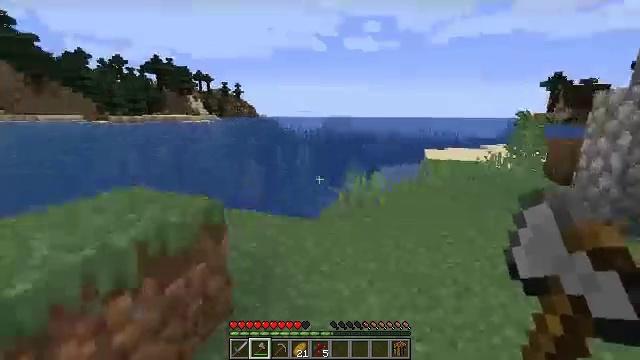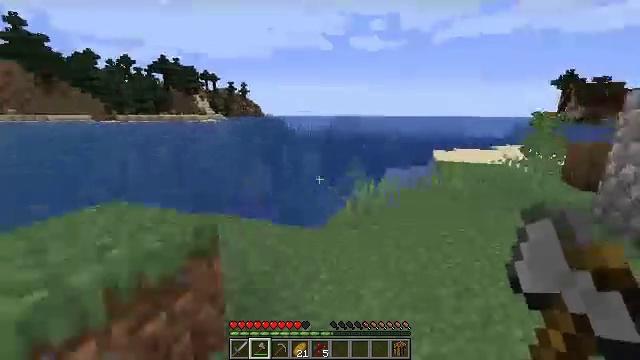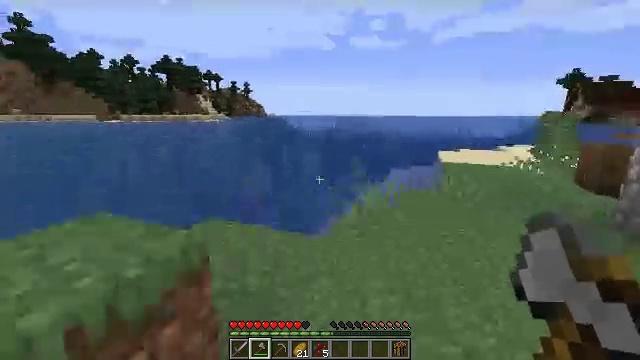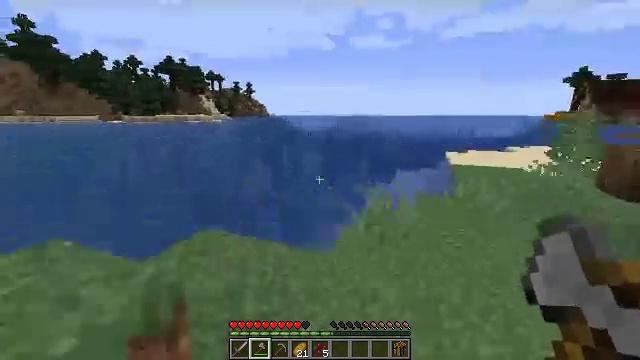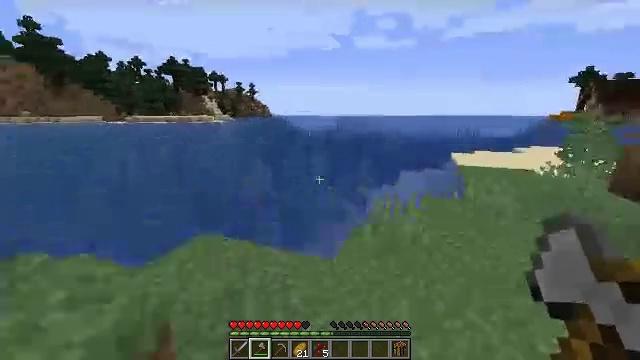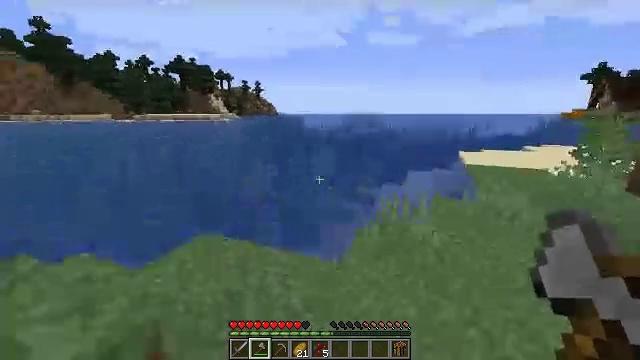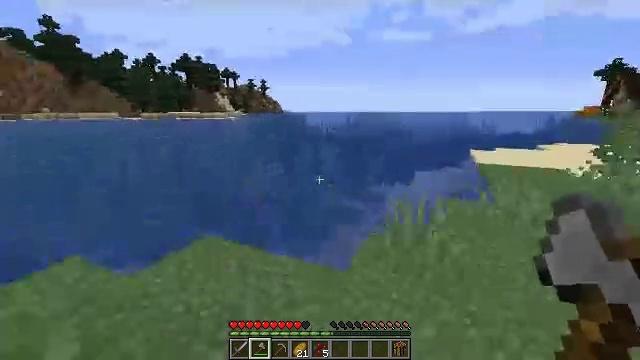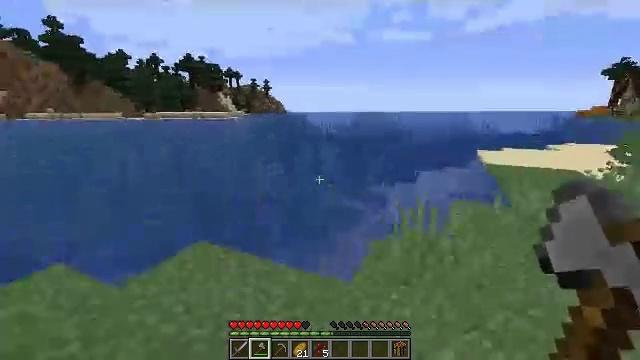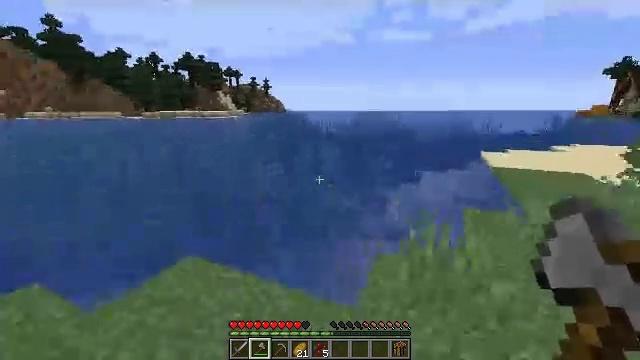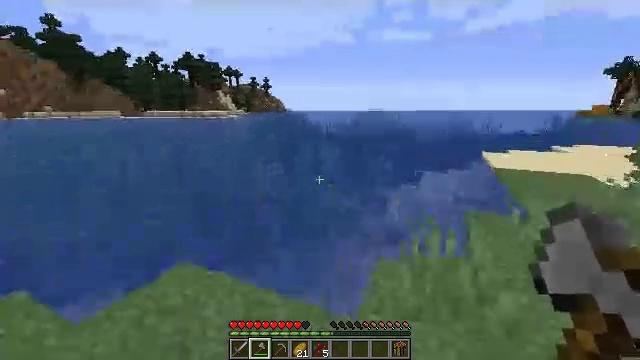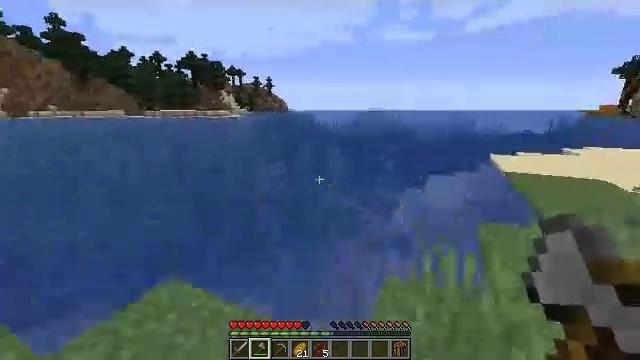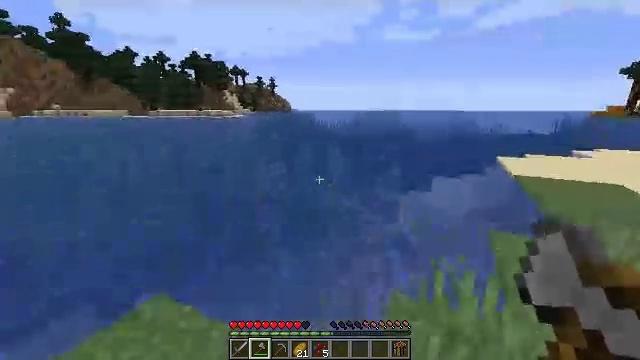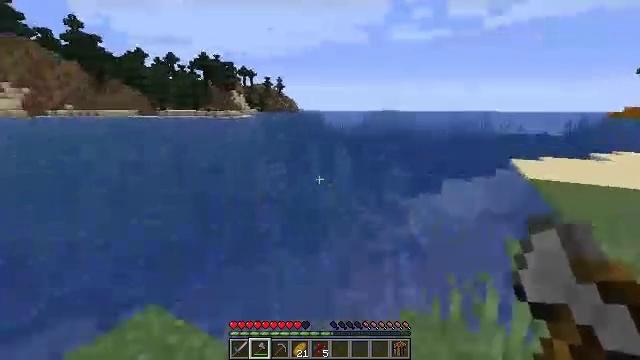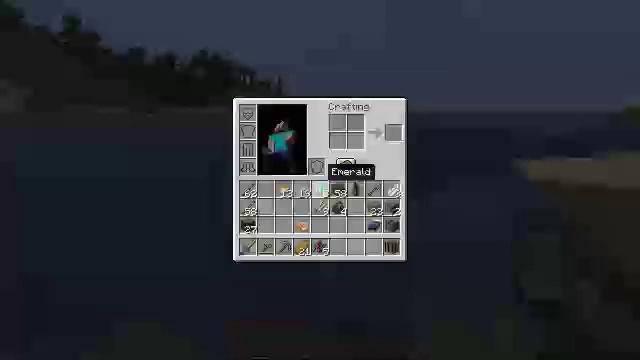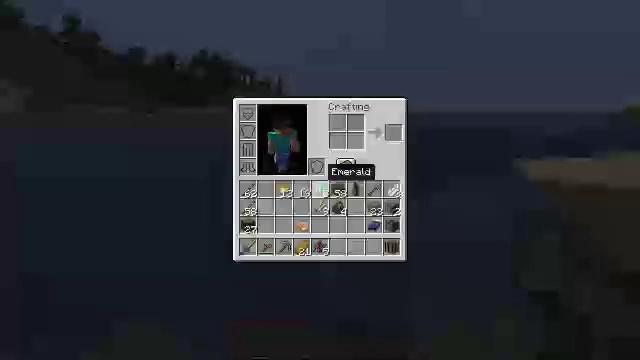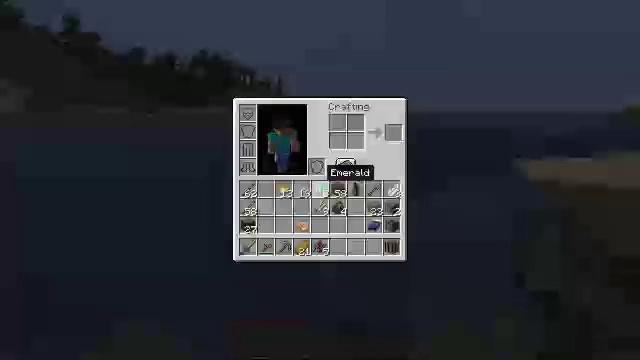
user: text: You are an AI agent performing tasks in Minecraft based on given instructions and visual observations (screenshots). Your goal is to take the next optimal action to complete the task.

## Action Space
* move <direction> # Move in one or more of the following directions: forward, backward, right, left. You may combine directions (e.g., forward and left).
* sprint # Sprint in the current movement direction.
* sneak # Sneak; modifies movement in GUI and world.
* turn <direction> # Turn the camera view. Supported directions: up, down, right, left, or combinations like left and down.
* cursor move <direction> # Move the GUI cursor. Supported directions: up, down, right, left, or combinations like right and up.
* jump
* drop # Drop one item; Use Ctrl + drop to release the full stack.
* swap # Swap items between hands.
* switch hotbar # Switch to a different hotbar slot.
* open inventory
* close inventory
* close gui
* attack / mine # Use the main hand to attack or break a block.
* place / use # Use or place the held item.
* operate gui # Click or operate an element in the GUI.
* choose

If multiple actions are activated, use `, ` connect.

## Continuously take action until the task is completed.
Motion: motion action
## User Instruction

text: Remove sweet berries from the inventory.
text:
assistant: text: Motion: move forward, turn left
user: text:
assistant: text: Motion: move forward
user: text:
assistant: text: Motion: move forward
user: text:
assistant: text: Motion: move forward
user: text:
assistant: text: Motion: move forward, turn left
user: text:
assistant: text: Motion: move forward, turn left
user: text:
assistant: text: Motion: move forward
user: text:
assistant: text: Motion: move forward
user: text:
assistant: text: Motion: move forward
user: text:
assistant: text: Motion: move forward
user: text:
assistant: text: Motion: move forward
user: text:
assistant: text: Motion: move forward, turn left
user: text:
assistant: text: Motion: open inventory
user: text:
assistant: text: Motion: open inventory
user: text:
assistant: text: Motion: open inventory
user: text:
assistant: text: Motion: cursor move down
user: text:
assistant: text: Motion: sprint, cursor move down
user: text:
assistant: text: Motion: sprint, cursor move down
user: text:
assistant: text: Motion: sprint
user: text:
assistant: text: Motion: sprint
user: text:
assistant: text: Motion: sprint
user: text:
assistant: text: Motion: sprint
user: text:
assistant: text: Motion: sprint
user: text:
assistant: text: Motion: sprint
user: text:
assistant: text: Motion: sprint
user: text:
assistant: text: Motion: sprint
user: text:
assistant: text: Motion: sprint
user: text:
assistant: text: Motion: sprint
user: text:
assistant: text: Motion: sprint
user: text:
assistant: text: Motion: sprint, drop